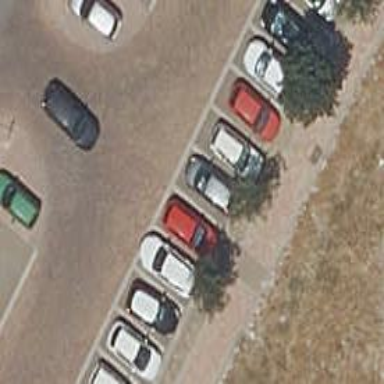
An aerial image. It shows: Parking aisle designated as service road.